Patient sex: M
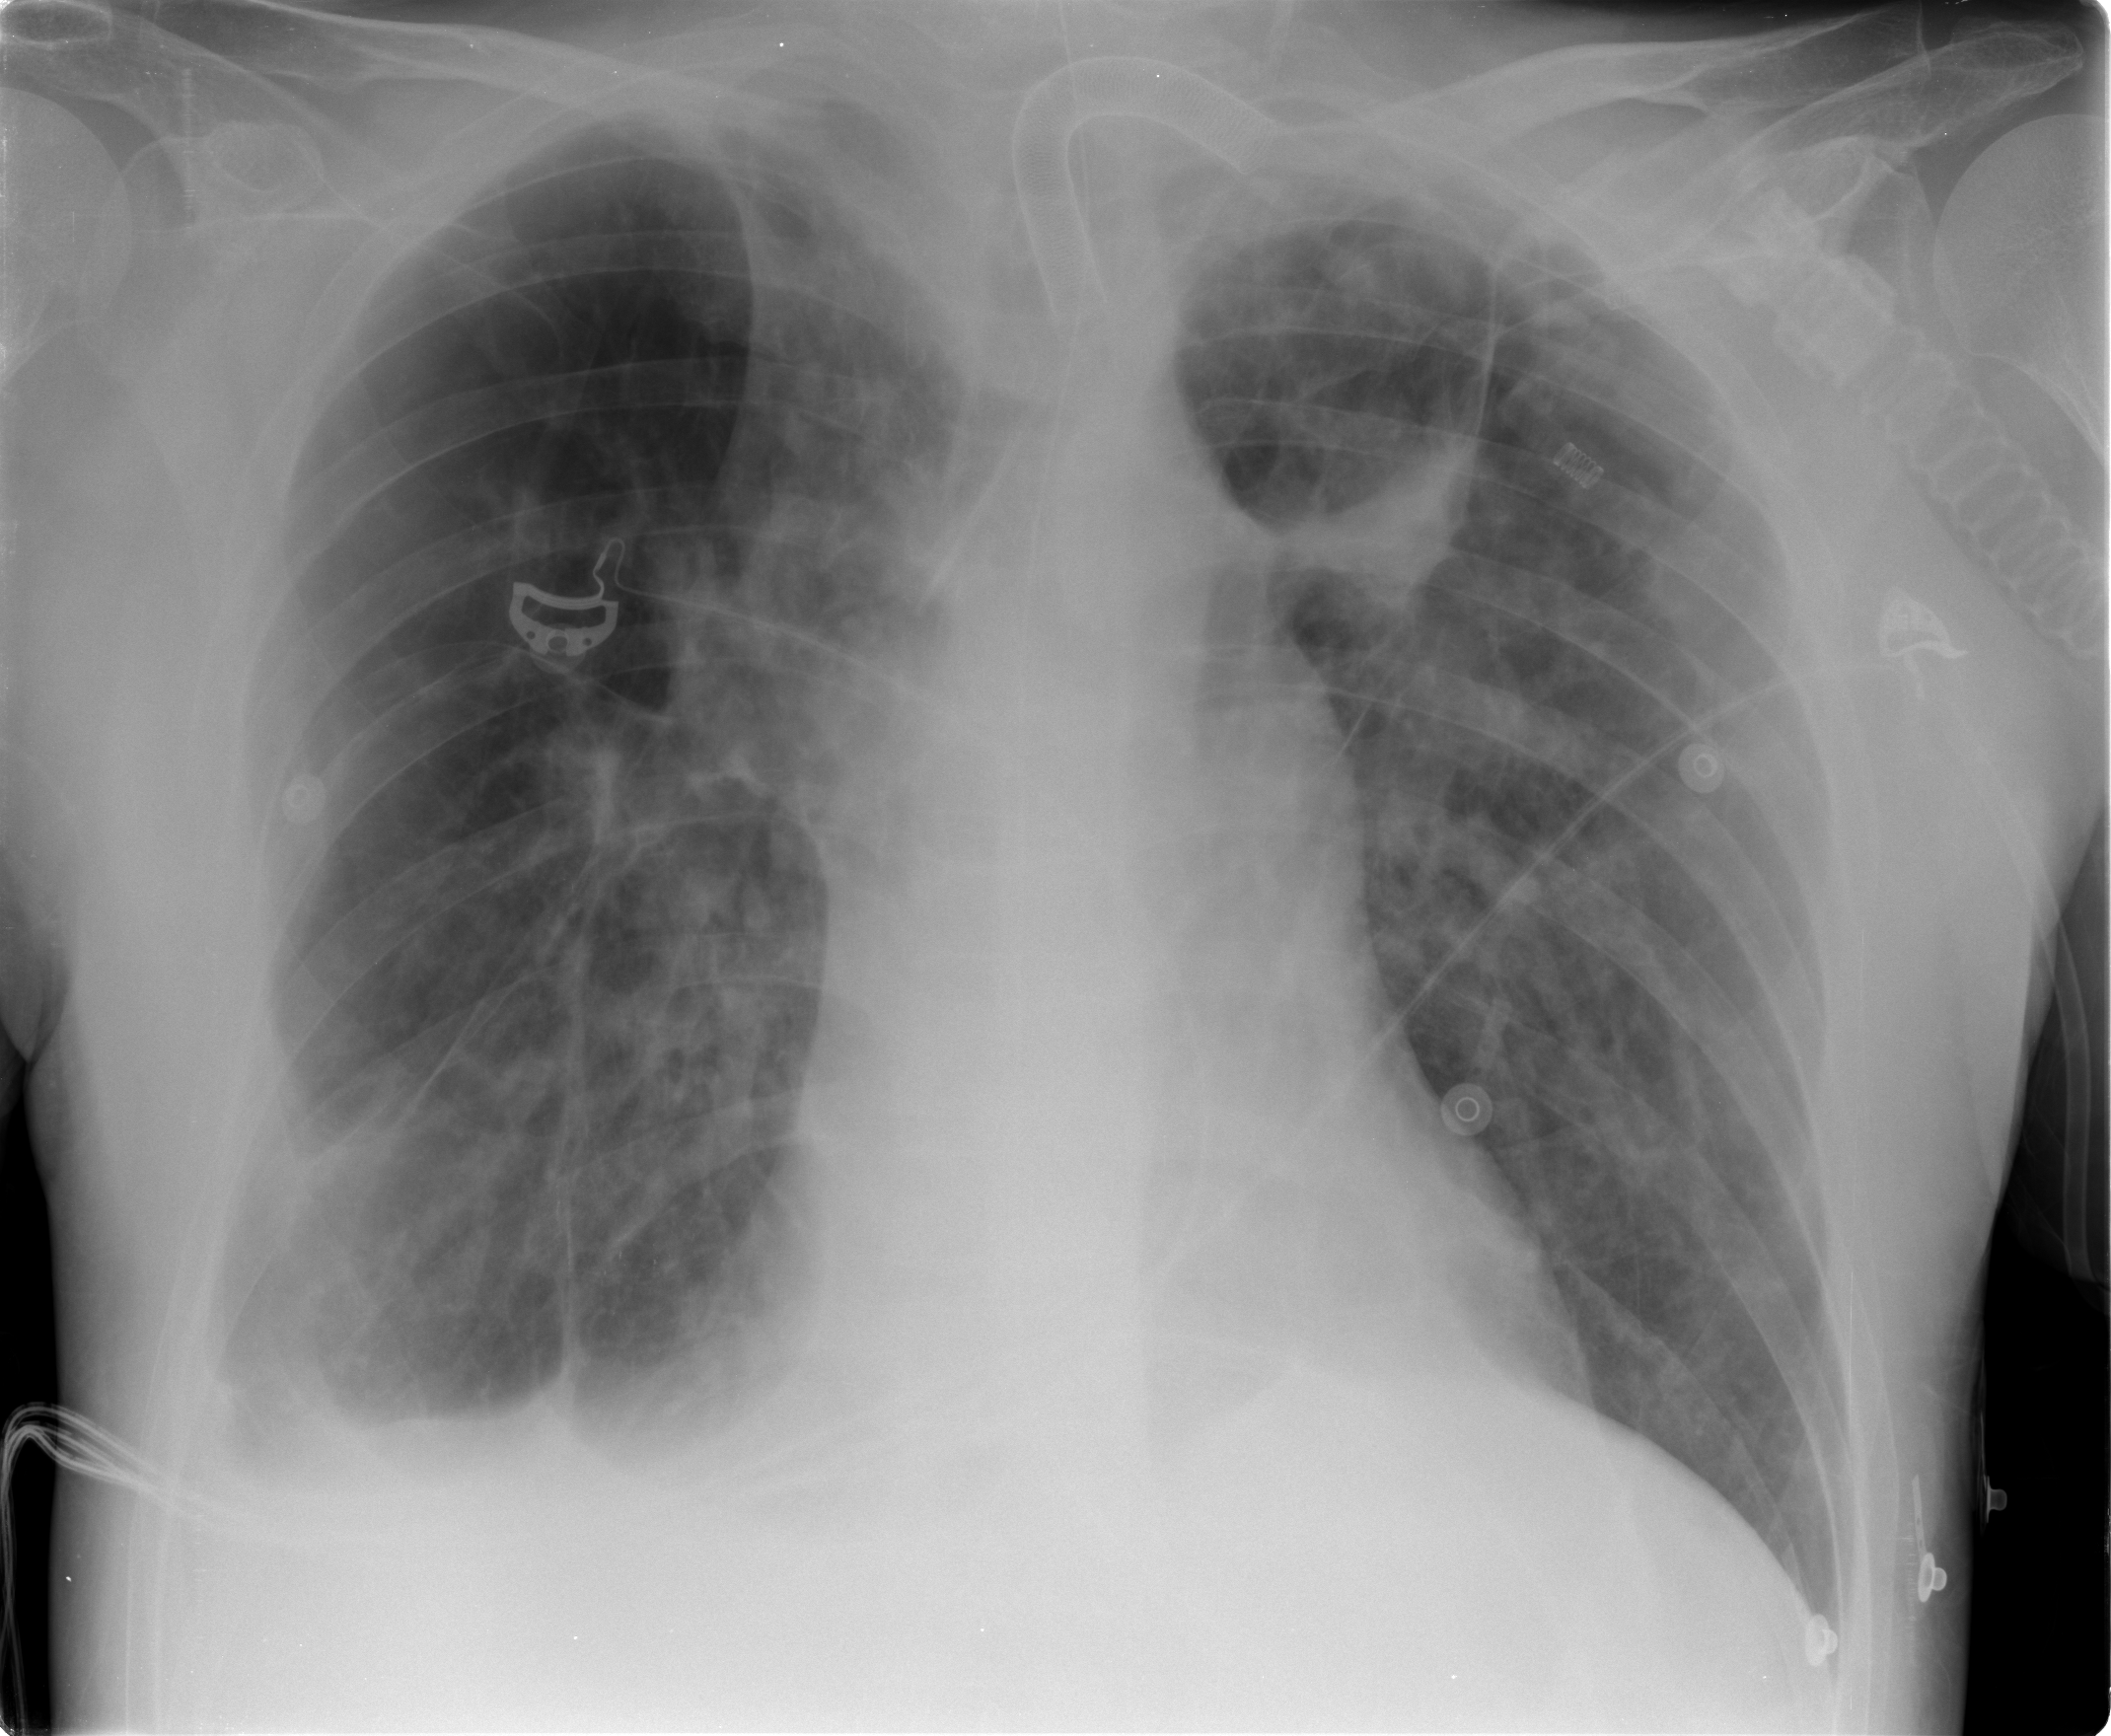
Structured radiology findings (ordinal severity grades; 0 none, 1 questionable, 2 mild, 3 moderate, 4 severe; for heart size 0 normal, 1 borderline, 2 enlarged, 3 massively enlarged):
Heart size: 0
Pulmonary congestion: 2
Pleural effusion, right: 2
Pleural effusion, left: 0
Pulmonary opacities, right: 2
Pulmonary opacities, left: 3
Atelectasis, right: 2
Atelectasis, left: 2